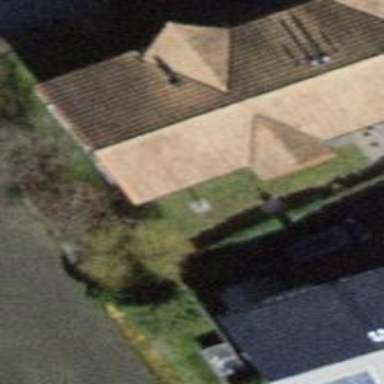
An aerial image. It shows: Semi-detached house.